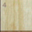
Piece: xx